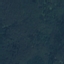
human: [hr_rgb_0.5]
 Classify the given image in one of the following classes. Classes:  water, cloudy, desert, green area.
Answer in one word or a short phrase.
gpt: green area